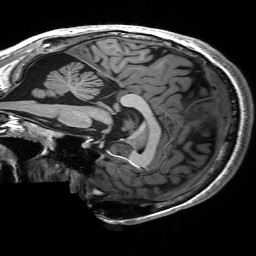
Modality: T1w
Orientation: sagittal
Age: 23
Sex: male
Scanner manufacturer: siemens
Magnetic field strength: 3 T
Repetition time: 2.53 s
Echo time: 0.00227 s